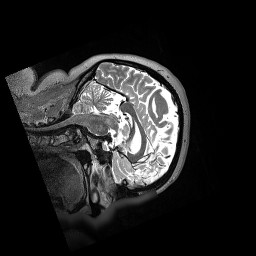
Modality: T2w
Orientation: sagittal
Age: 46
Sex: female